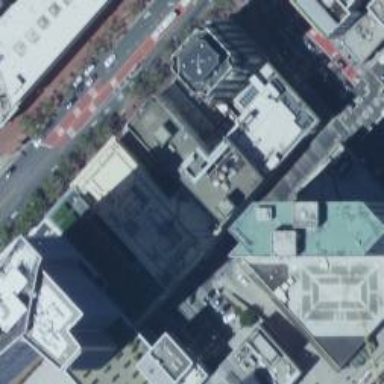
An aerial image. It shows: Building.